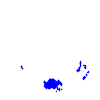
Particle: electron